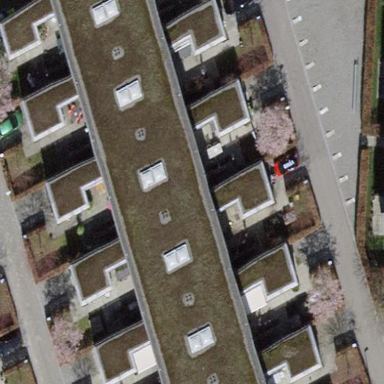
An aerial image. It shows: House with flat roof.